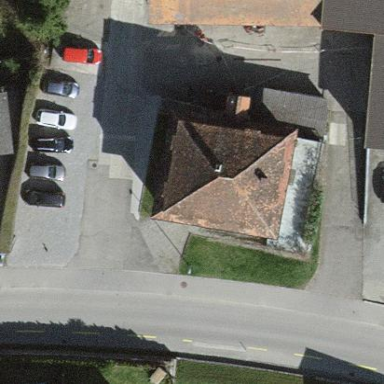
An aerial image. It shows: Building with hipped roof shape.